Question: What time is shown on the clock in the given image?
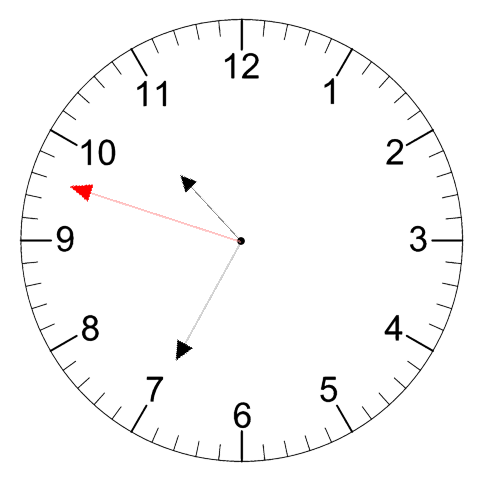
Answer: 10:34:48